Field crop: maize
Growth stage: 2
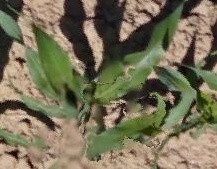
Species: maize